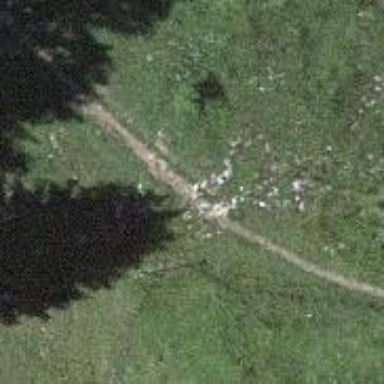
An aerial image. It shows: Path on the ground.